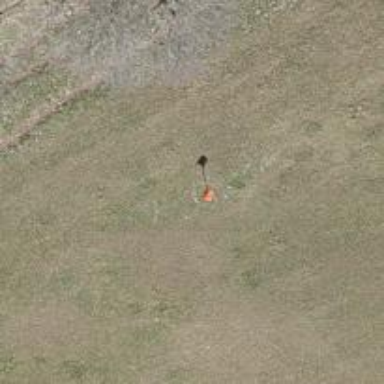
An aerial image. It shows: View of pole with roofed pipeline marker.